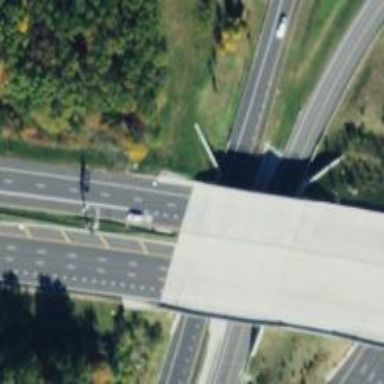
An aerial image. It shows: Bridge over trunk highway with expressway.